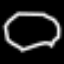
Label: octagon